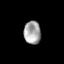
Tissue: skin
Cell type: Epithelial cells
Senescence score: 0.2576
Nuclear area (px): 384
Mean DAPI intensity: 164.174